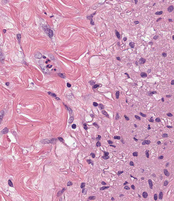
Tumor epithelial tissue: no
Tumor-associated stroma tissue: yes
Normal tissue: no